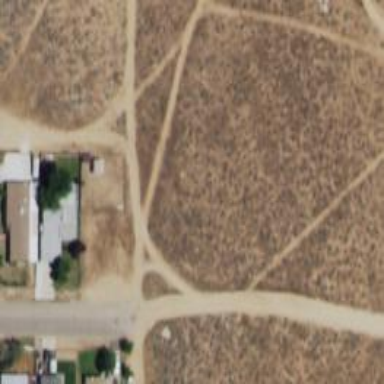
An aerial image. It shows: Alley track.